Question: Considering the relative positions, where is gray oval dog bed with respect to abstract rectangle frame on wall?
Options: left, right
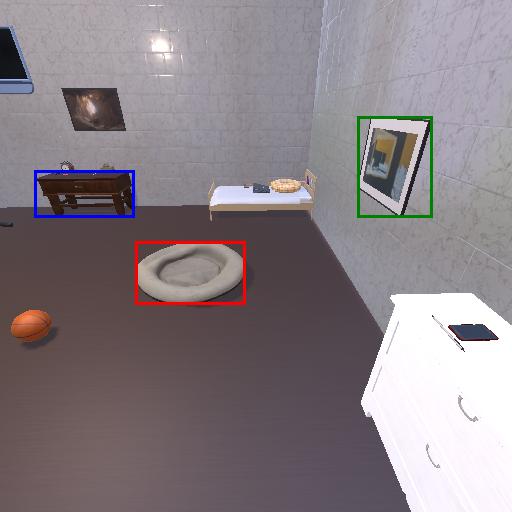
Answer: left